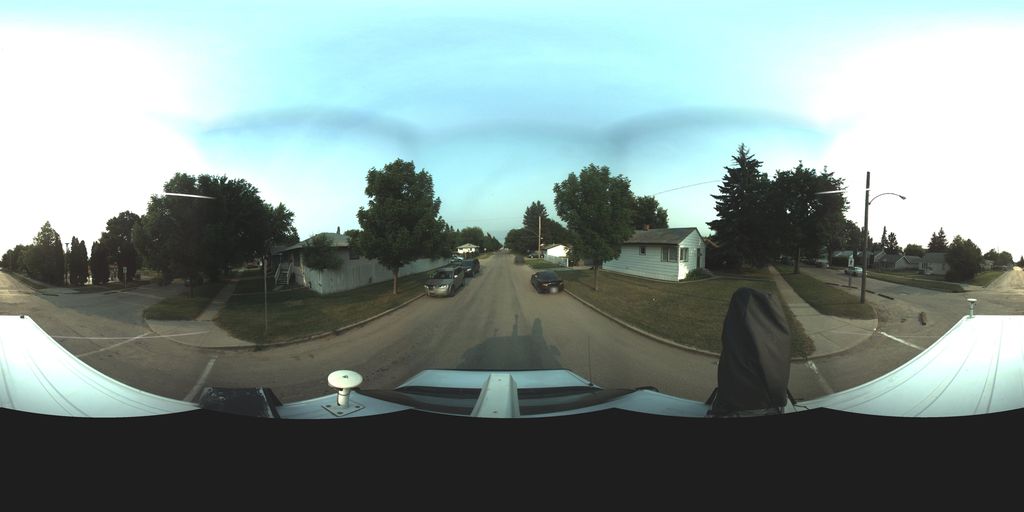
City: saskatoon